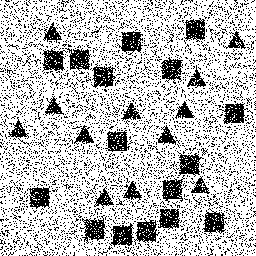
Squares: 16
Triangles: 12
Stars: 0
Total shapes: 28